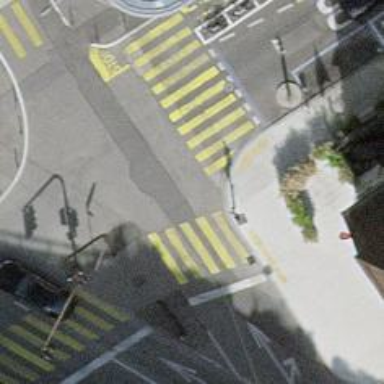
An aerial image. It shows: Crossing with traffic signals.